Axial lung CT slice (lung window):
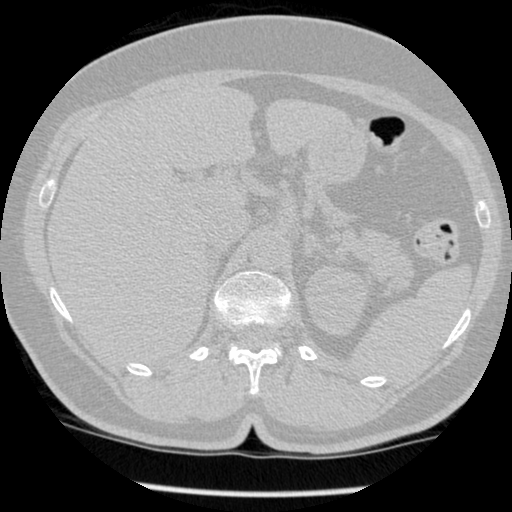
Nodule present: no